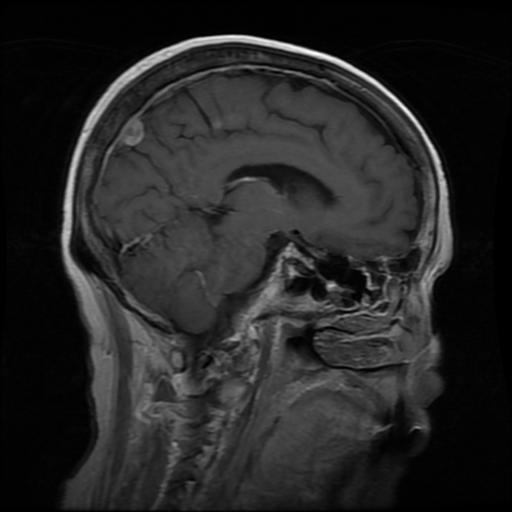
Label: meningioma